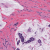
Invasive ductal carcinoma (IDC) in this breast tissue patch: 1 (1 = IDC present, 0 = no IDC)